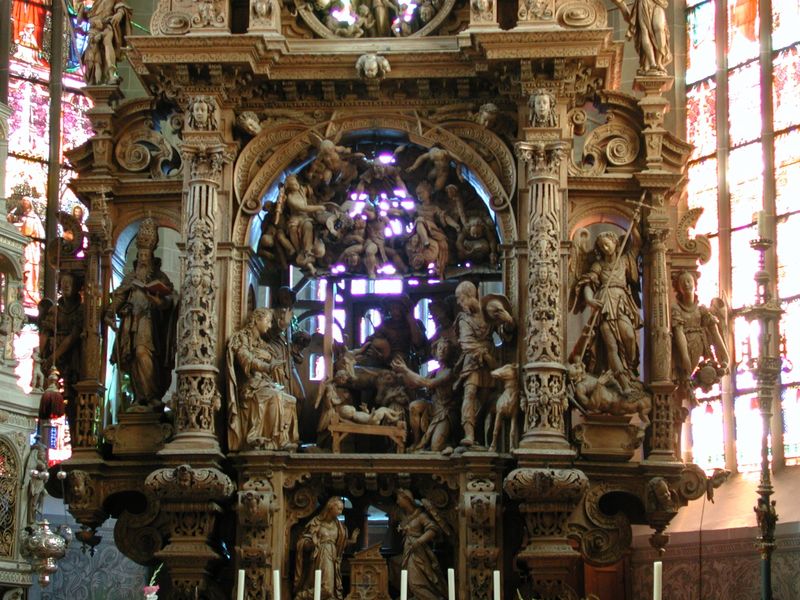
Titel: Hochaltar
Künstler: Jörg Zürn
Standort: Überlingen, St. Nikolaus (EU - D - BW)
Schlagwörter: fenster, holz, licht, säulen, engel, bischof, papst, foto, altar, schnitzerei, jesus, maria, szenen, durchbrochen, josef, michael, krippe